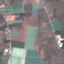
Label: PermanentCrop